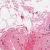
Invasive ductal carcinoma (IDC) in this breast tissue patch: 0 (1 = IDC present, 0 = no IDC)